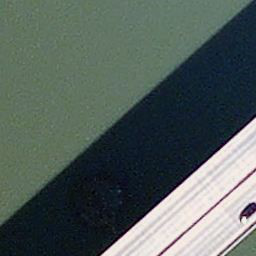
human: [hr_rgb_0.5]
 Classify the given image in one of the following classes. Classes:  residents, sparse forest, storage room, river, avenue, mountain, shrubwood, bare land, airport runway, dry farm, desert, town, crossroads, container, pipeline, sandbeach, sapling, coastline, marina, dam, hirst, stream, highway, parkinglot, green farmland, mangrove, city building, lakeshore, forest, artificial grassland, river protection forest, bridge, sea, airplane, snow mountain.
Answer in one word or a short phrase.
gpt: bridge